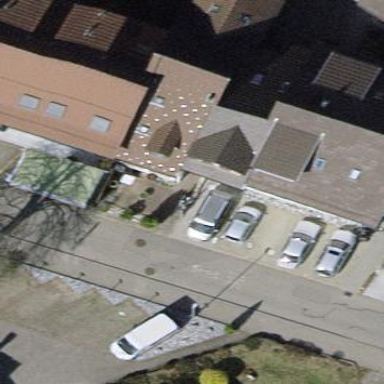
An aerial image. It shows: Building with gabled roof.